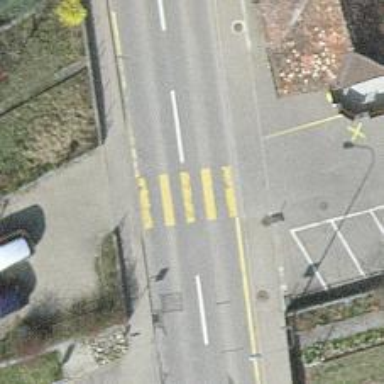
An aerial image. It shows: Uncontrolled crossing on the road.